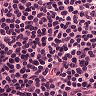
Metastatic tissue present: no